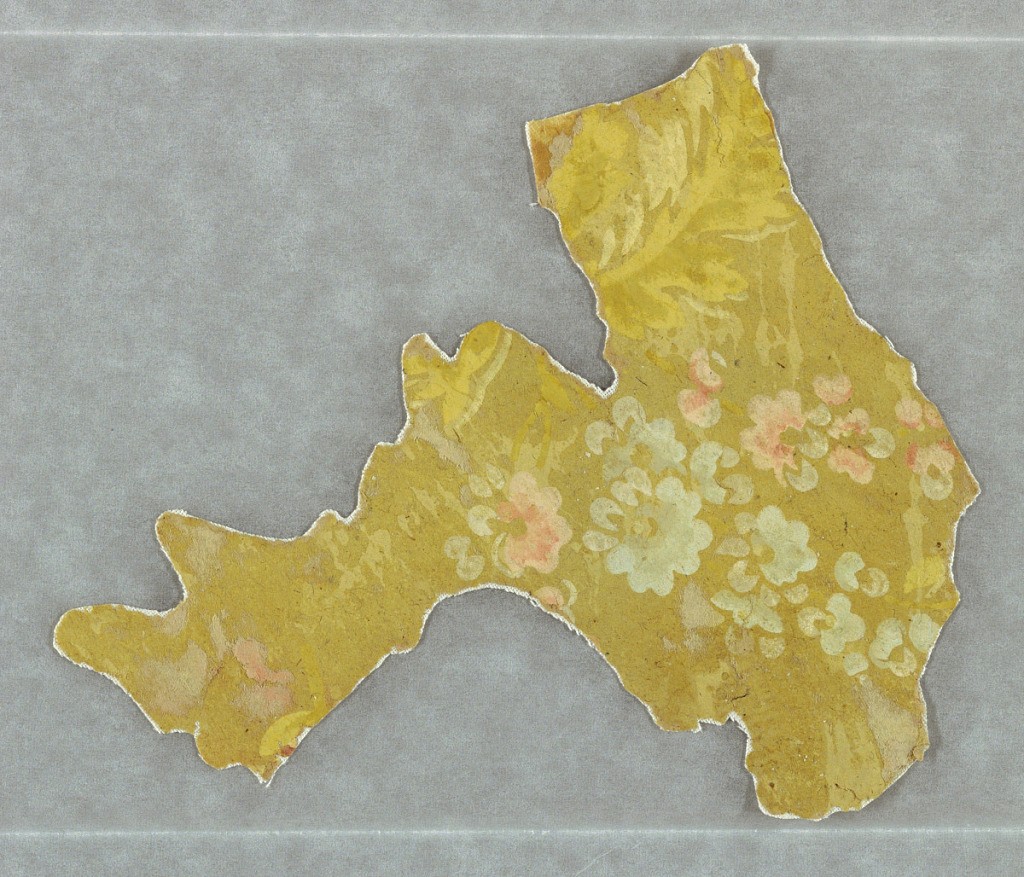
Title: Sidewall
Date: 1870–75
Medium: Machine-printed, machine made paper
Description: A small floral motif in delicate shades of blue, pink and off-white with leaves in pale green and off-white. This was the last of six layers of wallpaper found on walls in the old Jacob Ruf farmhouse, Kaaterskill Junction, New York.